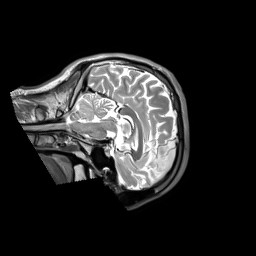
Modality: T2w
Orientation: sagittal
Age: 26
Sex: male
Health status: ill
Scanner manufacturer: siemens
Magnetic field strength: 3 T
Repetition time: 2.8 s
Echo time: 0.326 s